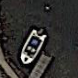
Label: civil